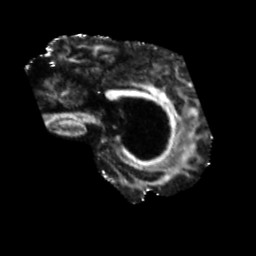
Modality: FA
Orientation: sagittal
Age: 43
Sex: male
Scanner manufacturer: siemens
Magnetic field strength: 3 T
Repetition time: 5.47 s
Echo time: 0.0854 s